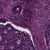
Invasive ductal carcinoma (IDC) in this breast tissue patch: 0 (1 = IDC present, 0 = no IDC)